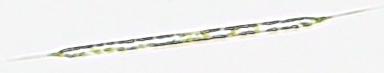
Label: Rhizosolenia